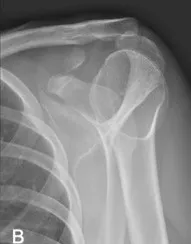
Lateral X-rays.
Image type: radiology (x_ray)